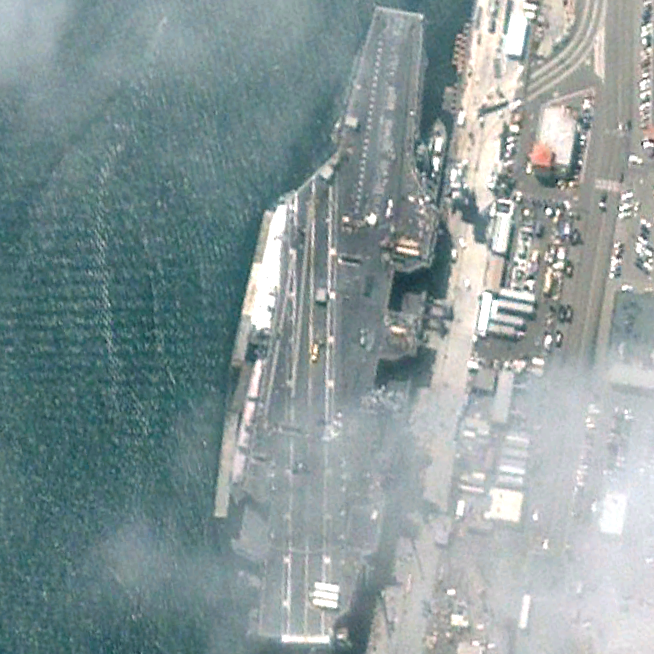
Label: aircraft_carrier